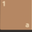
Piece: xx